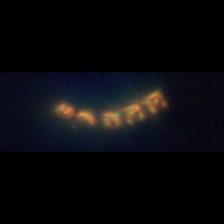
Taxon: Chaetoceros
Group: Diatoms